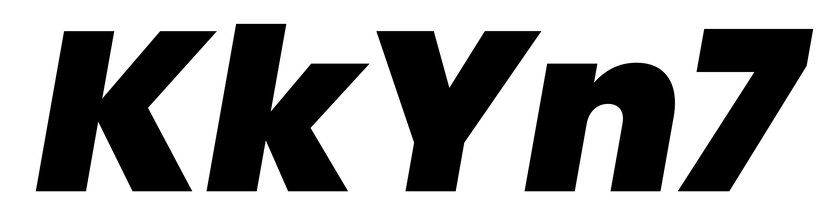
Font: Poppins-BlackItalic